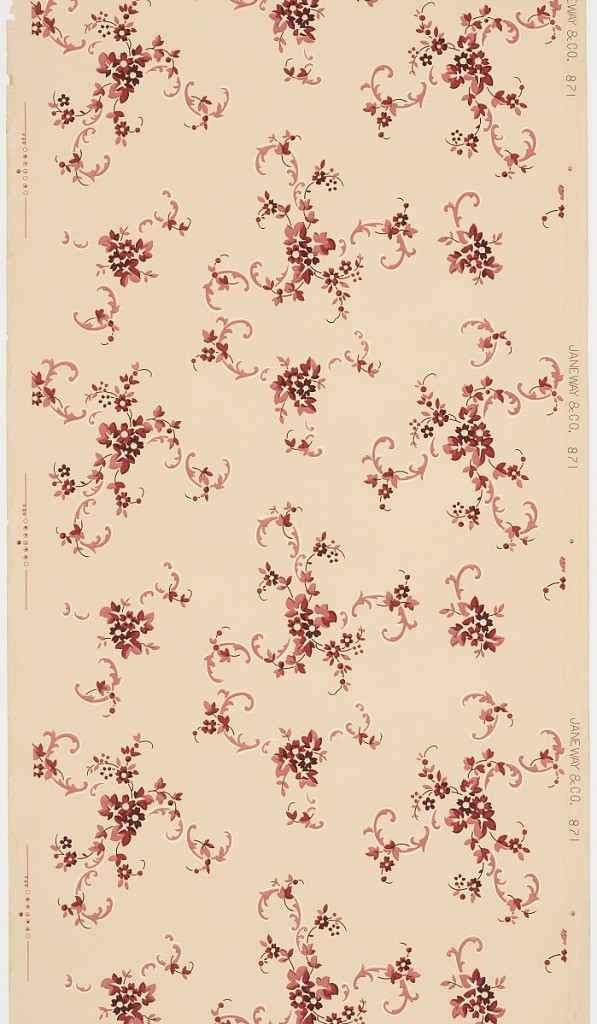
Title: Ceiling paper
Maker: Janeway & Co. Inc., New Brunswick, New Jersey, 1848 - 1914
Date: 1905–1915
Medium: Machine-printed paper, liquid mica
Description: Clusters of acanthus scrolls interspersed with floral sprigs. Printed in three shades of red and white mica on light tan ground.